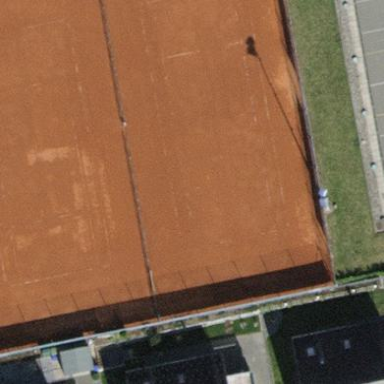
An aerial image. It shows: Clay tennis court in leisure land pitch.